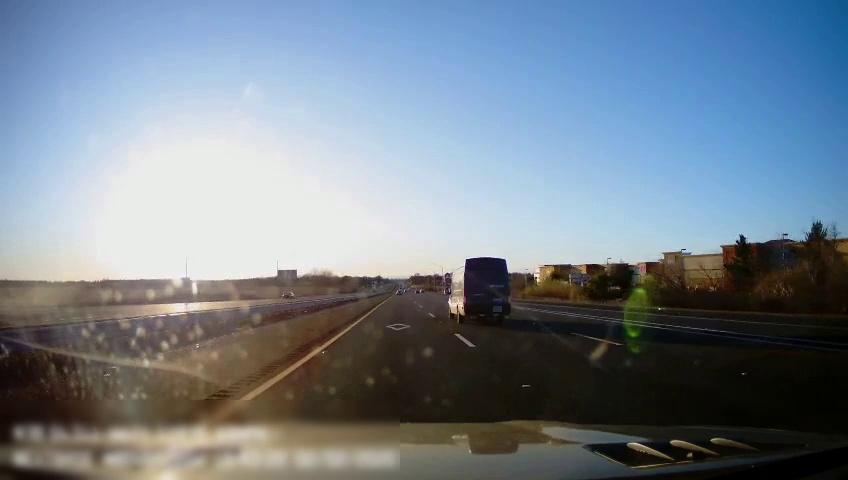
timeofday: Day
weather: Sunny
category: Drivable Space
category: Drivable Space
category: Vehicles | Truck
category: Lanes | Current Lane
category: Lanes | Current Lane
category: Lanes | Alternate Lane
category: Lanes | Alternate Lane
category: Lanes | Alternate Lane
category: Lanes | Alternate Lane